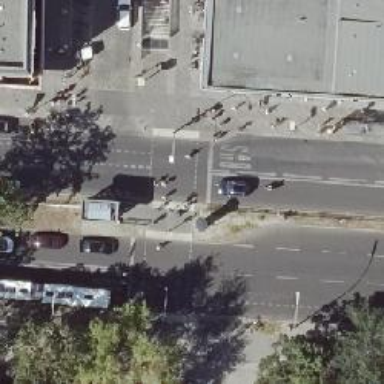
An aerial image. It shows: Traffic island located on footway.